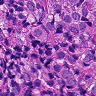
Metastatic tissue present: yes